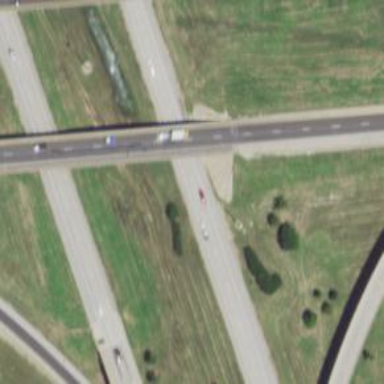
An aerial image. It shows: View of motorway.